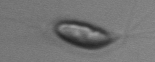
Label: Chrysochromulina